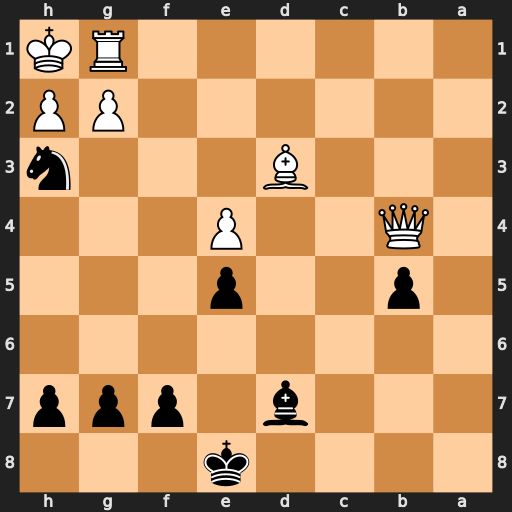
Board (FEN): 4k3/3b1ppp/8/1p2p3/1Q2P3/3B3n/6PP/6RK
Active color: b
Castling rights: -
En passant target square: -
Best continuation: Nf2#